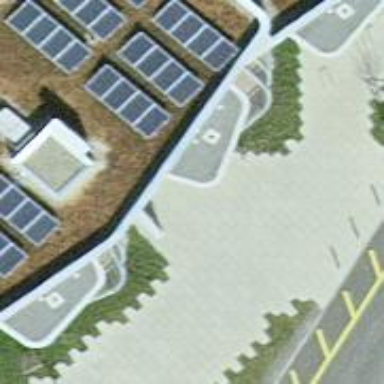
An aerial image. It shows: Footway made of paving stones.